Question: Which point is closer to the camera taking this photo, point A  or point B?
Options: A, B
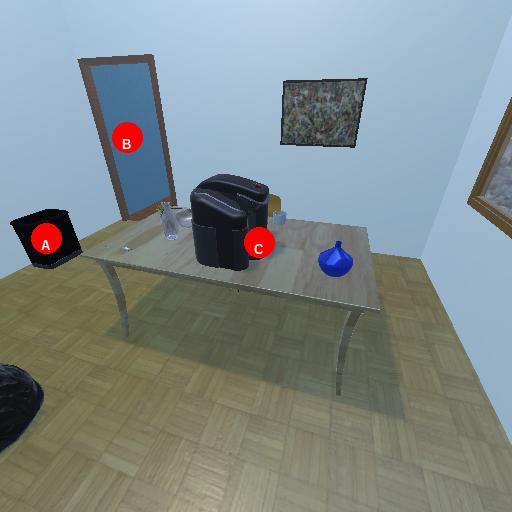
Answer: A